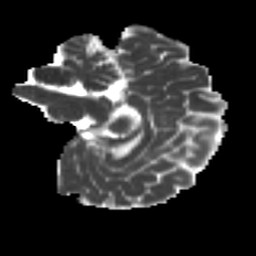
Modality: MD
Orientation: sagittal
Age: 21
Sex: female
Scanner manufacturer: ge
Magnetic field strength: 3 T
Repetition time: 7.8 s
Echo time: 0.0606 s